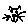
Label: cat